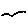
Label: bird